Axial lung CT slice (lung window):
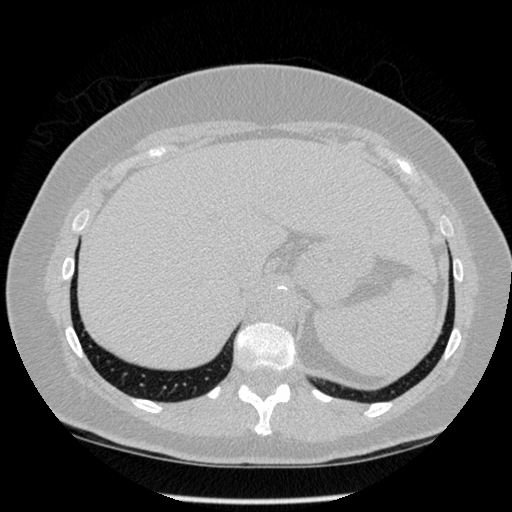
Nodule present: no